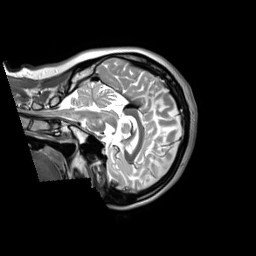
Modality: T2w
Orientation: sagittal
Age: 35
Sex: female
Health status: ill
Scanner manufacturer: siemens
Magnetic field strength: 3 T
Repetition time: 2.8 s
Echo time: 0.326 s